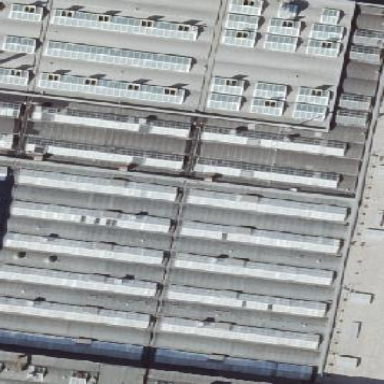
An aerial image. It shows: Industrial building.